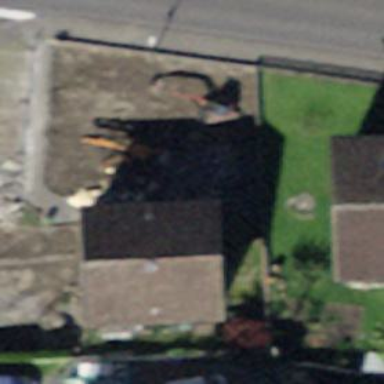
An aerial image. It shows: Detached building.